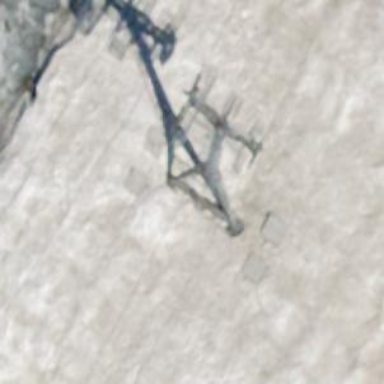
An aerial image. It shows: Pylon for aerialway.